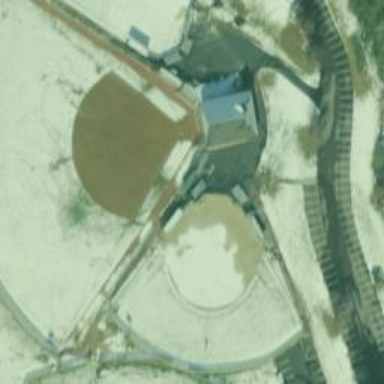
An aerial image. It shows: Baseball pitch for leisure land.